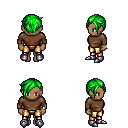
a pixel art fantasy rpg character, female body template, human, dark skin, brown long-sleeve shirt, gold greaves, green pixie cut hairstyle, bracelets, metal boots, four views (front, back, left, right), 2x2 character sprite sheet, small pixel art, hard edges, no anti-aliasing